Question: I've been trying to implement this form into my HTML (Bootstrap 4 alpha) website, but I can't get it working properly.
Let's start with the goals:
1. A working form that checks if valid input is given for all fields before it sends an email.
2. If the user didn't enter a valid input for one or more of the fields, an error message should appear on the page itself (so no redirect to an error page).
3. preferably, when the user made a mistake with one of the input fields and the error shows up, the previously entered data shall remain in the fields.
I found some useful help somewhere on the internet, a PHP and HTML of which I could use the stuff I needed. However, this form doesn't work, even when I upload the original code without changing anything.
I thought PHP might not be supported by the server I was uploading it to, but it is and I even got a form working that would just take the input and send it to the receiver with no questions asked.
HTML:
'''
<form action="php/mail.php" role="form" method="post" class="">
<div class="form-group">
<label for="name" class="col-sm-2 control-label sr-only">Naam</label>
<input type="text" class="form-control form-control-sm form" id="name" name="name" placeholder="Name" value="<?php echo htmlspecialchars($_POST['name']); ?>">
<?php echo "<p class='text-danger'>$errName</p>";?>
</div>
<div class="form-group">
<label for="email" class="col-sm-2 control-label sr-only">Email</label>
<input type="email" class="form-control form-control-sm form" id="email" name="email" placeholder="your.name@example.com" value="<?php echo htmlspecialchars($_POST['email']); ?>">
<?php echo "<p class='text-danger'>$errEmail</p>";?>
</div>
<div class="form-group">
<label for="message" class="col-sm-2 control-label sr-only">Message</label>
<textarea class="form-control form-control-sm form" rows="4" name="message" placeholder="My Message..."><?php echo htmlspecialchars($_POST['message']);?></textarea>
<?php echo "<p class='text-danger'>$errMessage</p>";?>
</div>
<div class="form-group">
<label for="human" class="col-sm-2 control-label sr-only">2 + 3 = ?</label>
<input type="text" class="form-control form-control-sm form" id="human" name="human" placeholder="2 + 3 = ?">
<?php echo "<p class='text-danger'>$errHuman</p>";?>
</div>
<div class="form-group">
<input id="submit" name="submit" type="submit" value="Send" class="btn btn-primary btn-sm">
<input type="reset" value="Clear" class="btn btn-primary btn-sm">
</div>
<div class="form-group">
<?php echo $result; ?>
</div>
</form>
'''
PHP:
'''
<?php
if (isset($_POST["submit"])) {
$name = $_POST['name'];
$email = $_POST['email'];
$message = $_POST['message'];
$human = intval($_POST['human']);
$from = 'Demo Contact Form';
$to = 'test@testmail.com';
$subject = 'Message from Contact Demo ';
$body = "From: $name
E-Mail: $email
Message:
$message";
// Check if name has been entered
if (!$_POST['name']) {
$errName = 'Please enter your name';
}
// Check if email has been entered and is valid
if (!$_POST['email'] || !filter_var($_POST['email'], FILTER_VALIDATE_EMAIL)) {
$errEmail = 'Please enter a valid email address';
}
//Check if message has been entered
if (!$_POST['message']) {
$errMessage = 'Please enter your message';
}
//Check if simple anti-bot test is correct
if ($human !== 5) {
$errHuman = 'Your anti-spam is incorrect';
}
// If there are no errors, send the email
if (!$errName && !$errEmail && !$errMessage && !$errHuman) {
if (mail ($to, $subject, $body, $from)) {
$result='<div class="alert alert-success">Thank You! I will be in touch</div>';
} else {
$result='<div class="alert alert-danger">Sorry there was an error sending your message. Please try again later</div>';
}
}
}
?>
'''
The results I get from this are like this:

Seems to me that the HTML file doesn't execute the PHP code, instead just displays raw code. I tried both saving the HTML as .html and as .php, both gave different but false results.
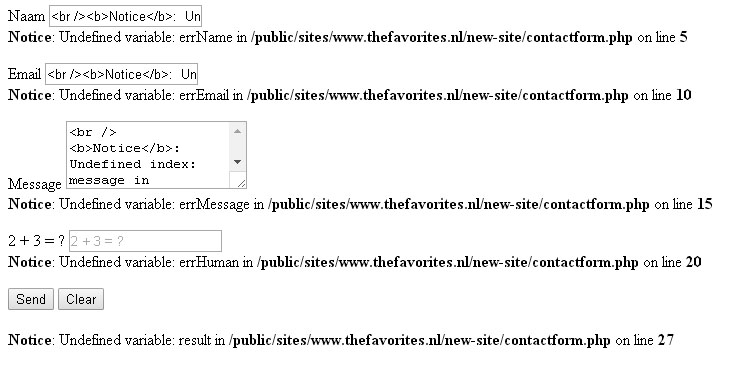
Answer: Just :
'''
<?php if (isset($errName)) { echo "<p class='text-danger'>$errName</p>"; } ?>
'''
For all your fields.
For your comment :
'''
// Create this variable for your error detection
$hasError = FALSE;
// Check if name has been entered
if (!$_POST['name']) {
$errName = 'Please enter your name';
$hasError = TRUE;
}
// Check if email has been entered and is valid
if (!$_POST['email'] || !filter_var($_POST['email'], FILTER_VALIDATE_EMAIL)) {
$errEmail = 'Please enter a valid email address';
$hasError = TRUE;
}
//Check if message has been entered
if (!$_POST['message']) {
$errMessage = 'Please enter your message';
$hasError = TRUE;
}
//Check if simple anti-bot test is correct
if ($human !== 5) {
$errHuman = 'Your anti-spam is incorrect';
$hasError = TRUE;
}
// If there are no errors, send the email
if ($hasError == FALSE) {
....
'''